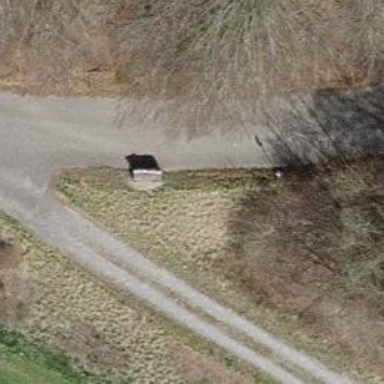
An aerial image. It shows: Bench for seating.